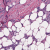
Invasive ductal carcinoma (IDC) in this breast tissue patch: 1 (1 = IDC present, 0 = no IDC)